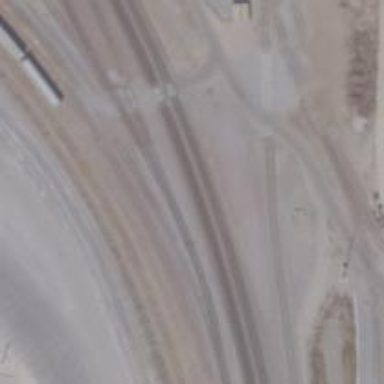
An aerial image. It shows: Railway yard in service.